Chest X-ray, AP view. Patient: 48 years old, sex F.
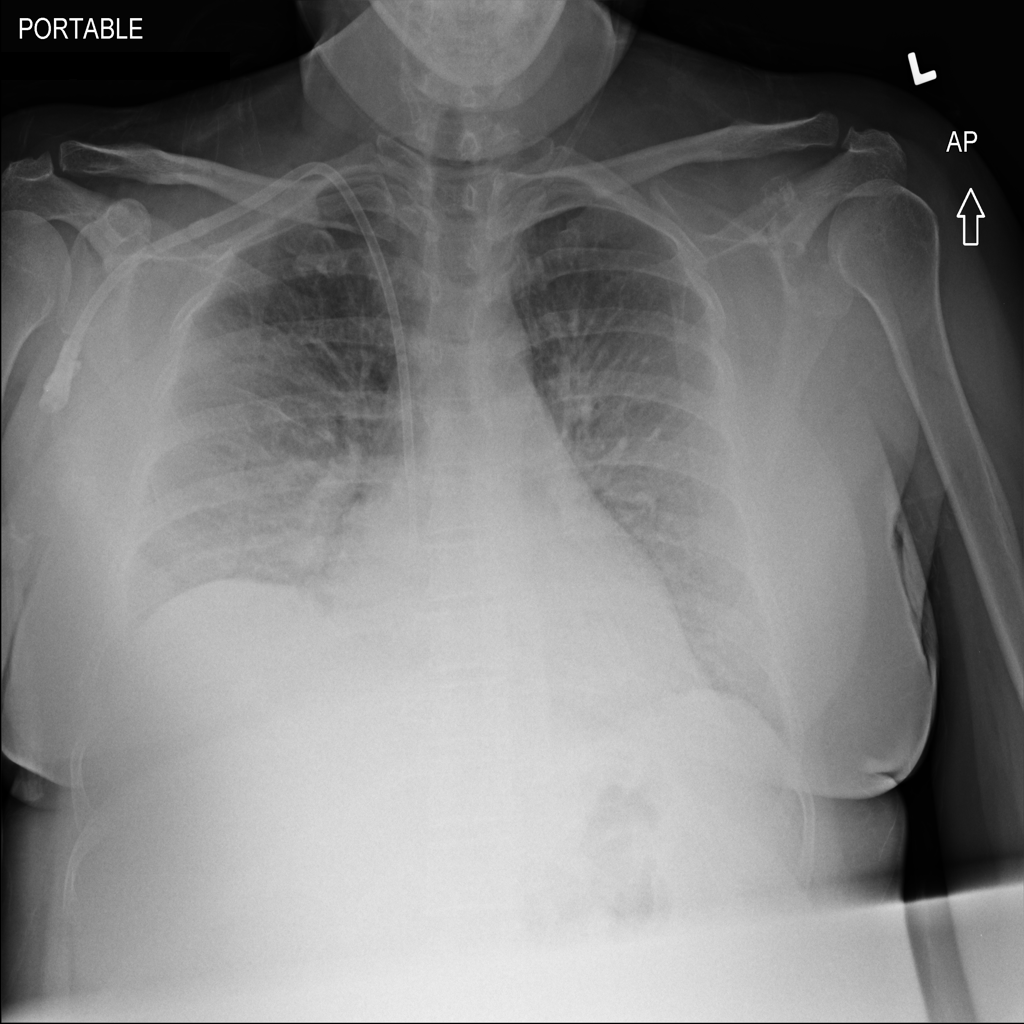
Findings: Effusion, Infiltration, Pneumonia